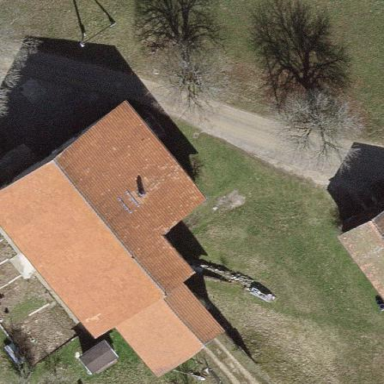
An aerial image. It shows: Farm building.